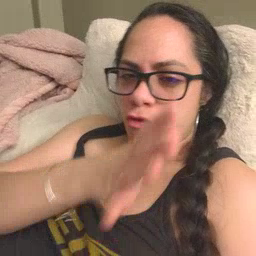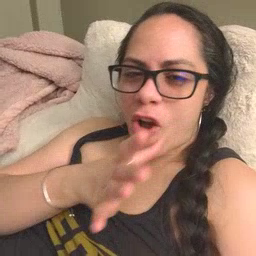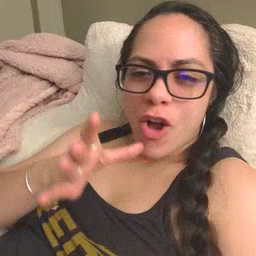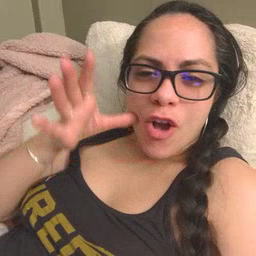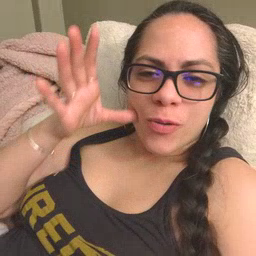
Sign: farm